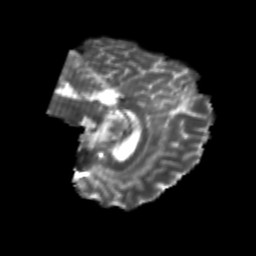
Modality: T2w
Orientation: sagittal
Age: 21
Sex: male
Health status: healthy
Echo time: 0.074 s